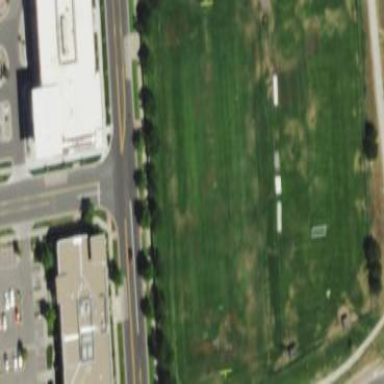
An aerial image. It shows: American football pitch for leisure and sport activities.